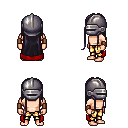
a pixel art fantasy rpg character, male body template, human, light skin, red cape, gold greaves, raven extra-long hairstyle, metal helm, leather bracers, four views (front, back, left, right), 2x2 character sprite sheet, small pixel art, hard edges, no anti-aliasing